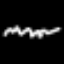
Label: squiggle